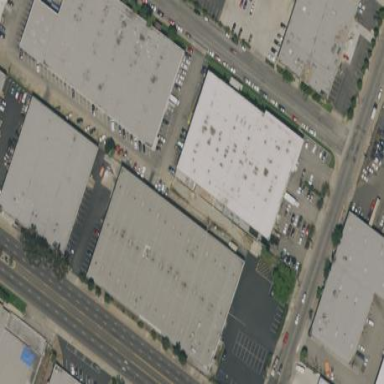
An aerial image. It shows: Warehouse.